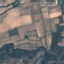
Label: PermanentCrop